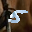
Label: 5